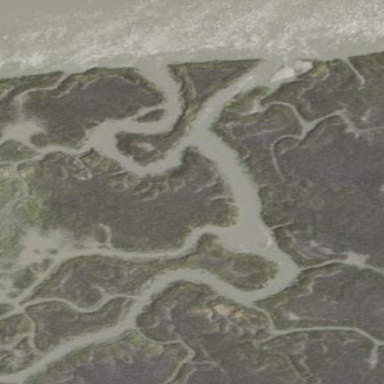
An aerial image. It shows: Saltmarsh wetland.